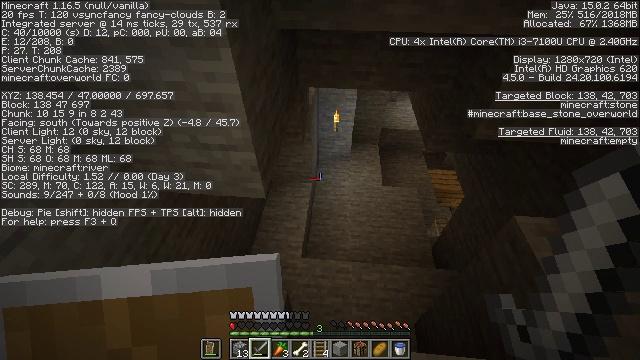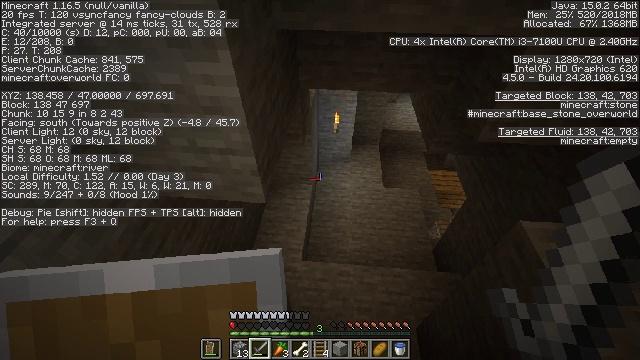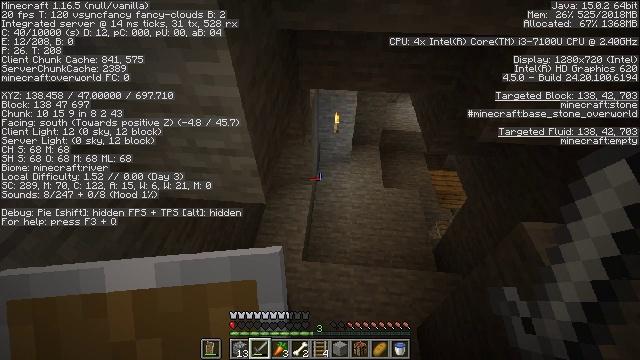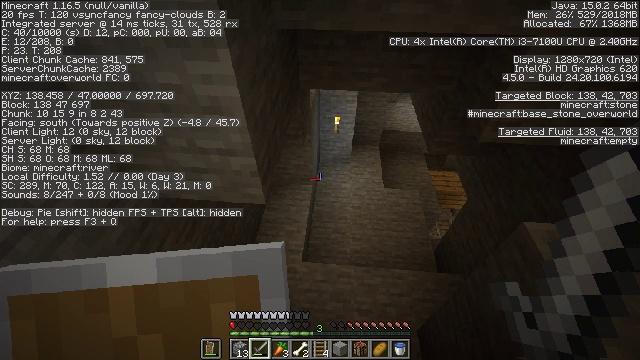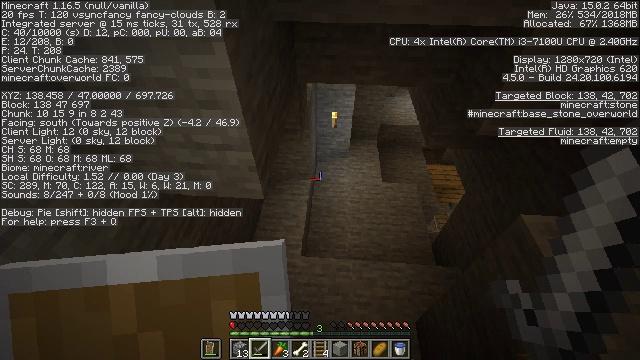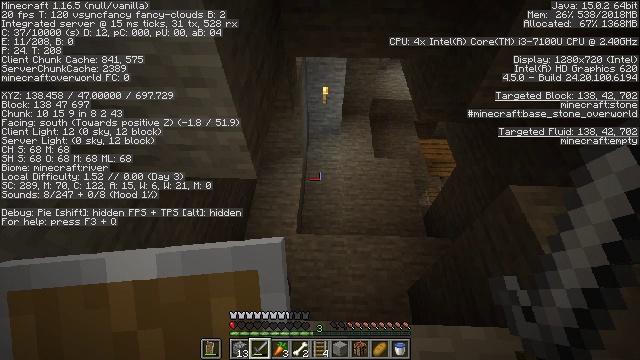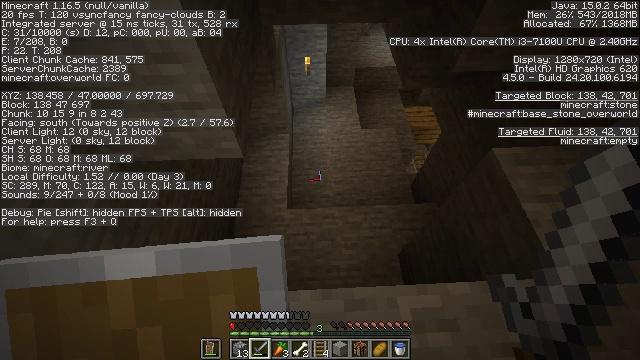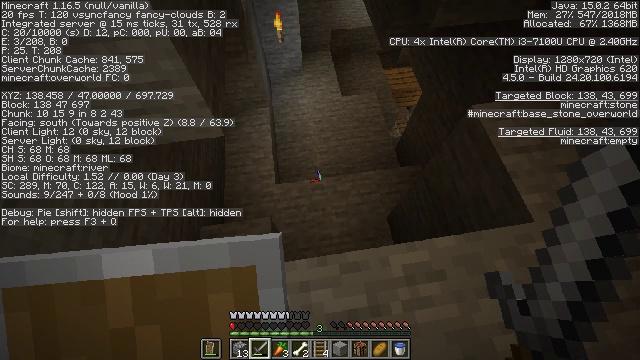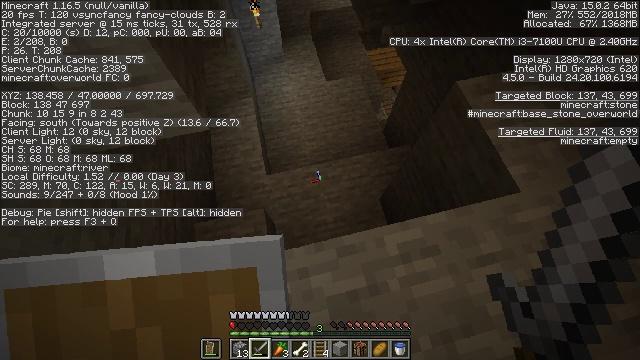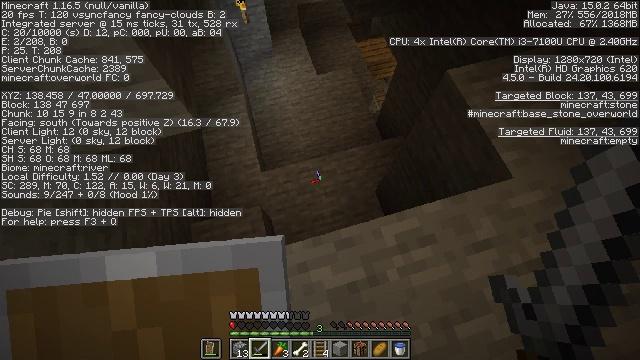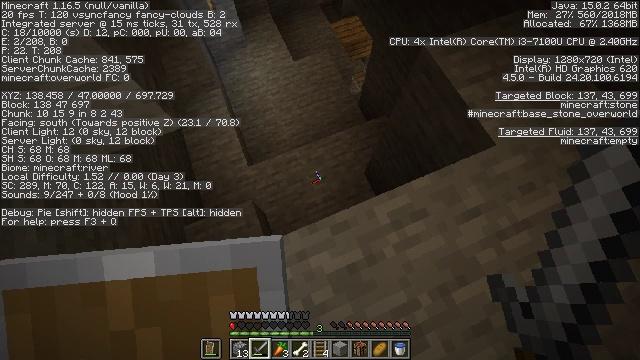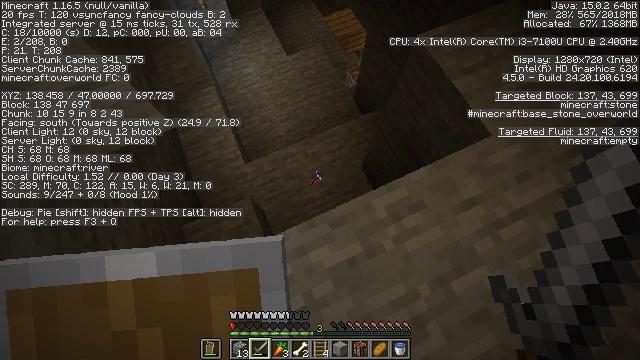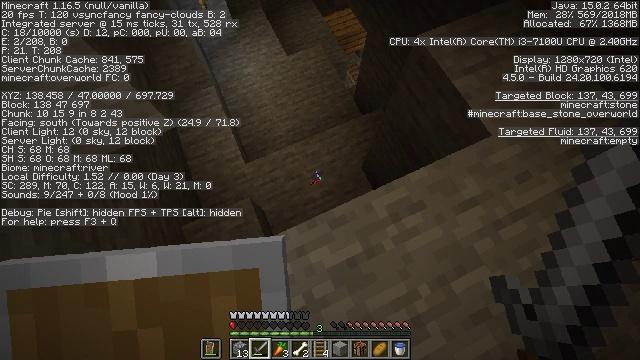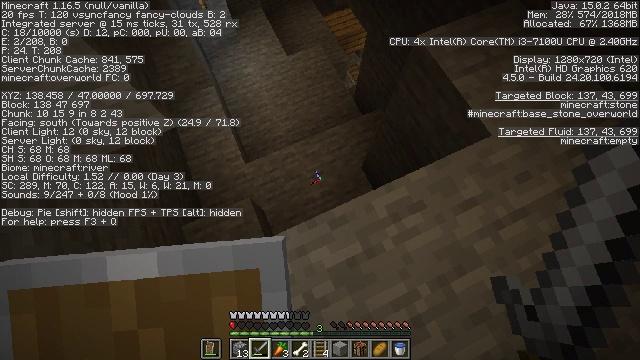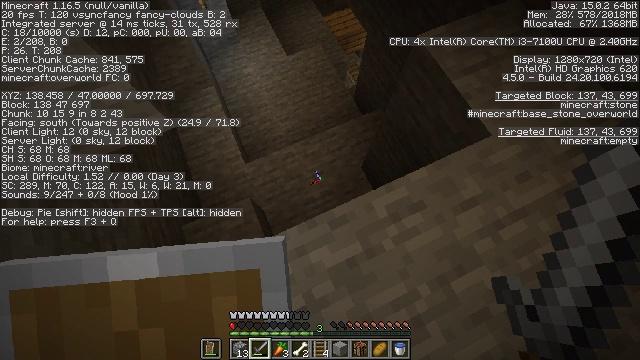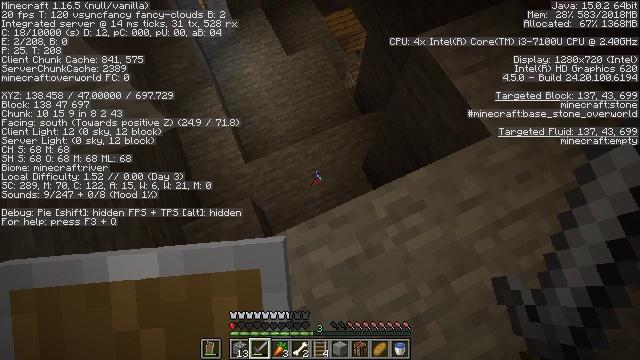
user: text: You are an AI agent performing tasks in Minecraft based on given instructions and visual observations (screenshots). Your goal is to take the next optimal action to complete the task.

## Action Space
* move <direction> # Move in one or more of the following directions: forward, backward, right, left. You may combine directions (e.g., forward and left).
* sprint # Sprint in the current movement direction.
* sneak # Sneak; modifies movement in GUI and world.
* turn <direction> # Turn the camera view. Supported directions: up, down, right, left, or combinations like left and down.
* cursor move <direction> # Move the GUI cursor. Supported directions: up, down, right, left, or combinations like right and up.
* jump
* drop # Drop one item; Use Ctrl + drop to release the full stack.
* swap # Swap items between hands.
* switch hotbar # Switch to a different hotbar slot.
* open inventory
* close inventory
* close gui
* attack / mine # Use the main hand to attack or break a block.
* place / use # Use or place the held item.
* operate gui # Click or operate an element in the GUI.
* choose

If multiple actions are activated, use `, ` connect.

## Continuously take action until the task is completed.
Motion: motion action
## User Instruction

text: Collect cobweb using shears for string.
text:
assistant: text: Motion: no_op
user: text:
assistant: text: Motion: no_op
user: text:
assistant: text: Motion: no_op
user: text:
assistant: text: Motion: turn down
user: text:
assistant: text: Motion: turn right and down
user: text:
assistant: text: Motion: turn right and down
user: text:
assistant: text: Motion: turn right and down
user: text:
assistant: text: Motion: turn right and down
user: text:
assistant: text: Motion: turn right and down
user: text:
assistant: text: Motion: turn right and down
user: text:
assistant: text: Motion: turn right and down
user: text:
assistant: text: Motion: no_op
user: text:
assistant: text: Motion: no_op
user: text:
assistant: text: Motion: no_op
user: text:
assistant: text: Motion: no_op
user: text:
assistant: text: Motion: no_op
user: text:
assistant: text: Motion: no_op
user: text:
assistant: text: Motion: move right
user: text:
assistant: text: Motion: move right
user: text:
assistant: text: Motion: move right
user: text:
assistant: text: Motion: move right
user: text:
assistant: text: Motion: no_op
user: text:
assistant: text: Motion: no_op
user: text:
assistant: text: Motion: no_op
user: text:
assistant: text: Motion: no_op
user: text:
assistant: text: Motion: turn left and down
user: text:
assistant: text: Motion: turn left and down
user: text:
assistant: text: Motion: turn left and down
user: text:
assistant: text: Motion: turn left and down
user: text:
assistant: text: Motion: turn left